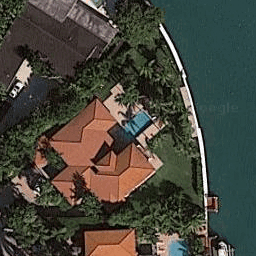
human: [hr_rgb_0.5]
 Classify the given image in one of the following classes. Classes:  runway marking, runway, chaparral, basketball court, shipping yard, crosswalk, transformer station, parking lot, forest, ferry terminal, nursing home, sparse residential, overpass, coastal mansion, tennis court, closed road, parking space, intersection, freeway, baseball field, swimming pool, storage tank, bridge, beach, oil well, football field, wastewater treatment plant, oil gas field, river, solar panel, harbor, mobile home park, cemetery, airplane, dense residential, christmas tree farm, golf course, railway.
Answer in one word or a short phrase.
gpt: coastal mansion